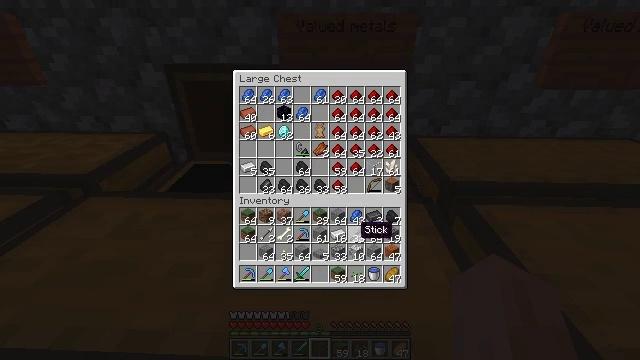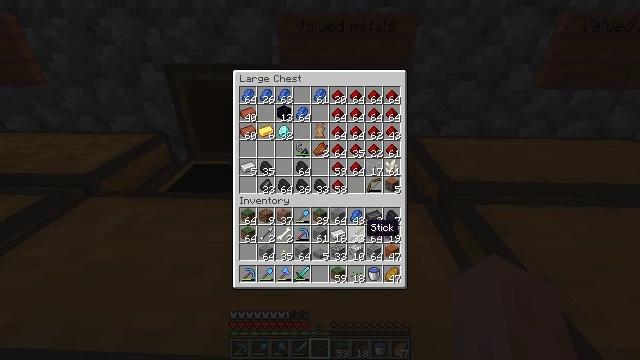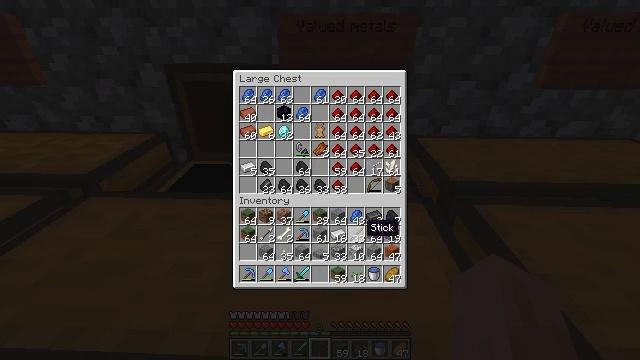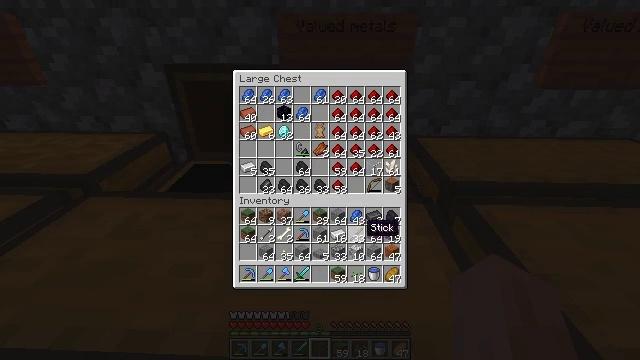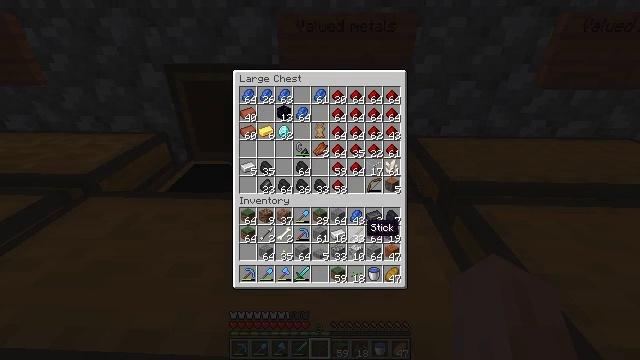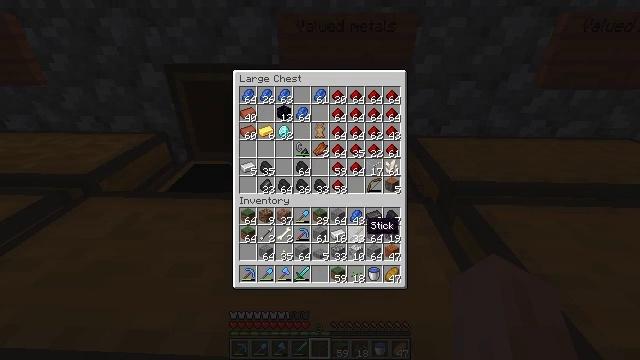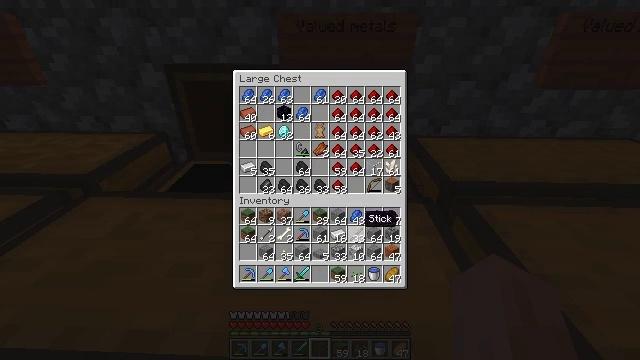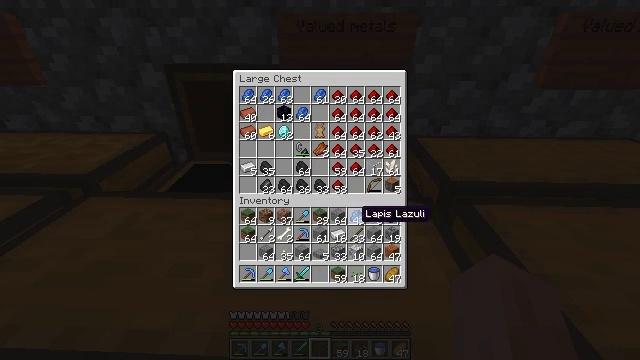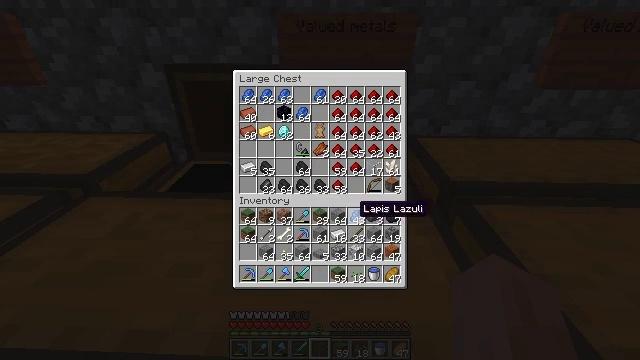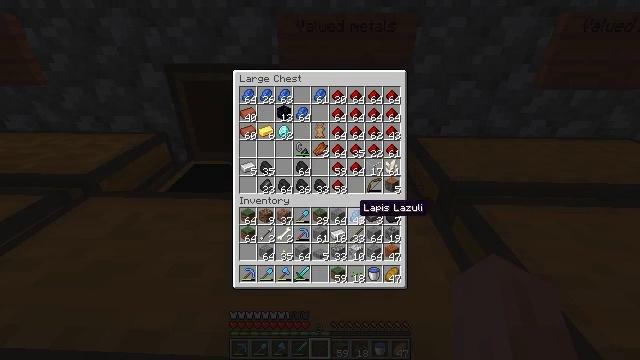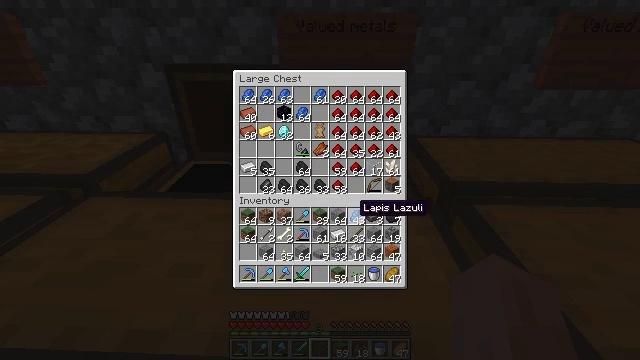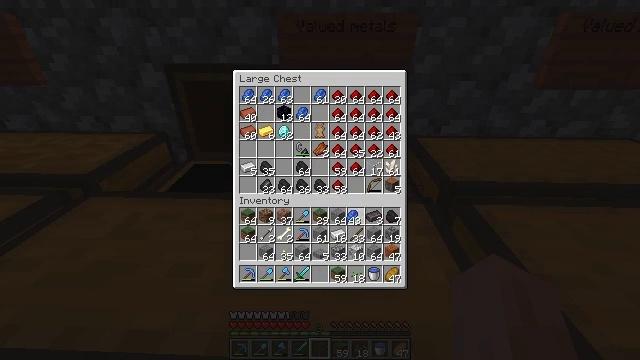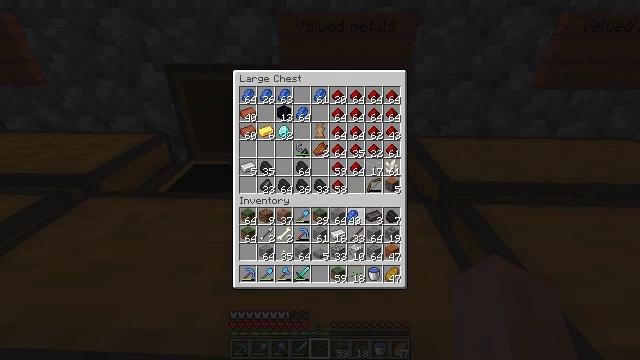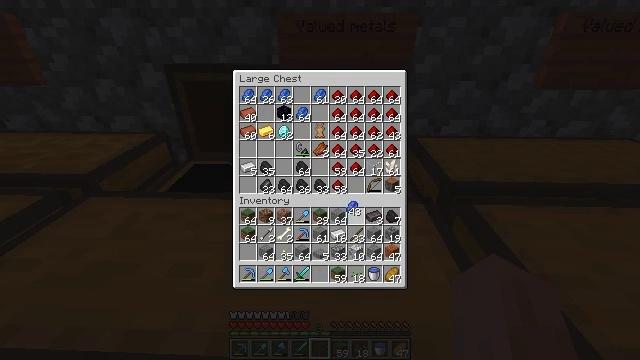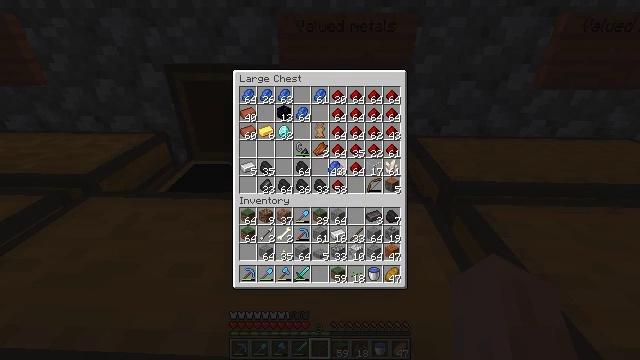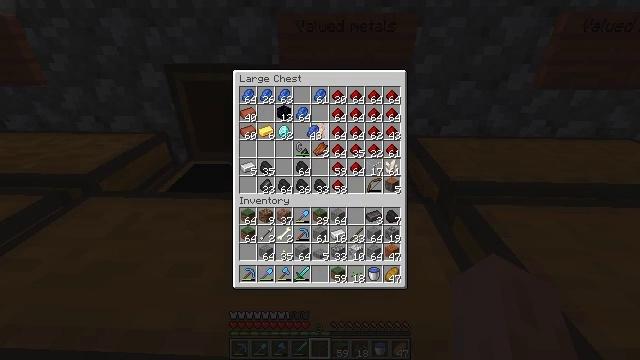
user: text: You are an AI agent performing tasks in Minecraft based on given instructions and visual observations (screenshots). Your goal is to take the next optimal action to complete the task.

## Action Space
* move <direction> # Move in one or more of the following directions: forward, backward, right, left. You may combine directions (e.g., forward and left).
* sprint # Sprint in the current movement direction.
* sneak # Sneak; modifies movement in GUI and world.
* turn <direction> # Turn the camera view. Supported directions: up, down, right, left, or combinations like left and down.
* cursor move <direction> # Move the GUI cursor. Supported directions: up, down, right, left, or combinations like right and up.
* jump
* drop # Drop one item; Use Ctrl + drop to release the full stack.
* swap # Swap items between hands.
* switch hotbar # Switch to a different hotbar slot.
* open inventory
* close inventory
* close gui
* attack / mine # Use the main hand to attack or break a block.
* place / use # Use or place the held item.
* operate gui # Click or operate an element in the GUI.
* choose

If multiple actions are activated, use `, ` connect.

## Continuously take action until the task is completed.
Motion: motion action
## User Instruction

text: Drop a grass block.
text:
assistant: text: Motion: no_op
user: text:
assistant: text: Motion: no_op
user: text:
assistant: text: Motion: no_op
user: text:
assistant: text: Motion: no_op
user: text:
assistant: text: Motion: no_op
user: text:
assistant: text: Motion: no_op
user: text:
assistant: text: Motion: no_op
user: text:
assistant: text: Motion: no_op
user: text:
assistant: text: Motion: no_op
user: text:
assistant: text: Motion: no_op
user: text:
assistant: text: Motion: operate gui
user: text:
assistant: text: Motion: operate gui
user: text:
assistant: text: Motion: cursor move up, operate gui
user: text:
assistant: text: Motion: cursor move left and up
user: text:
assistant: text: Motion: cursor move left and up
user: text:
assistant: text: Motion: cursor move up
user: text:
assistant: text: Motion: cursor move up
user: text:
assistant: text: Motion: no_op
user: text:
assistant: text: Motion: no_op
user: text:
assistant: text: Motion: no_op
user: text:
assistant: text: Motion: no_op
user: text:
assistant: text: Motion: no_op
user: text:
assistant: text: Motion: no_op
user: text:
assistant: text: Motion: no_op
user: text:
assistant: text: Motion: operate gui
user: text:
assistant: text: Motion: operate gui
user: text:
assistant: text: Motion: operate gui
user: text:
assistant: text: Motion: no_op
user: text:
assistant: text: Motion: no_op
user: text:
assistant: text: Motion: no_op